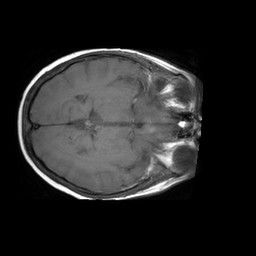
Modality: T1w
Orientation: axial
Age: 55
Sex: female
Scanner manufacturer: philips
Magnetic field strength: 3 T
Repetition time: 0.5008 s
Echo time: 0.01 s